Field crop: maize
Growth stage: 2
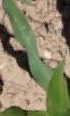
Species: maize